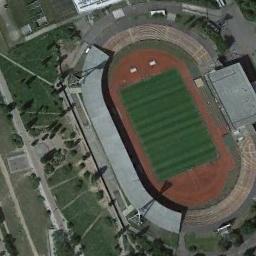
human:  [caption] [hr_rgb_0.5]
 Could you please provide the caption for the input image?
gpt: Track and field in the stadium next to lawns and buildings .

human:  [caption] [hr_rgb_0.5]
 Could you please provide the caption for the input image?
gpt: The green space of track and field is not rectangular .

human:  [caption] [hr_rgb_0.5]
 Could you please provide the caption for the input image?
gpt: There are many trees near the ground track field .

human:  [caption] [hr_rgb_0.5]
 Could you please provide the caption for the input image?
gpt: The ground track field with a football field and a awning is next to a lawn with some trees .

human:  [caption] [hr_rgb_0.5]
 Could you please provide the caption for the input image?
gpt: There are some green lawns around the ground track field with a red track .